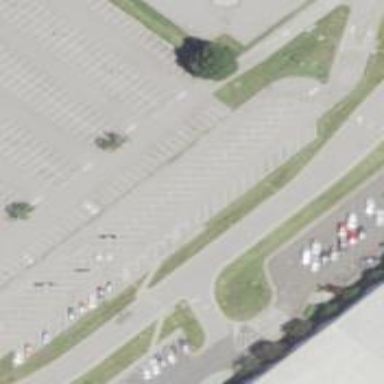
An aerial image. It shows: Parking space.